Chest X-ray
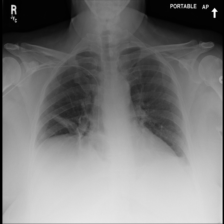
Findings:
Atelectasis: positive
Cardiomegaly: positive
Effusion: positive
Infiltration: negative
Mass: negative
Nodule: negative
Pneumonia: negative
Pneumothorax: negative
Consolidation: negative
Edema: negative
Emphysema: negative
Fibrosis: negative
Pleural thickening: negative
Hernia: negative